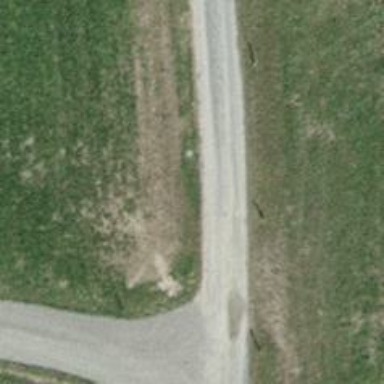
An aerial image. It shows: Compacted track road with grade3 tracktype.